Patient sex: F
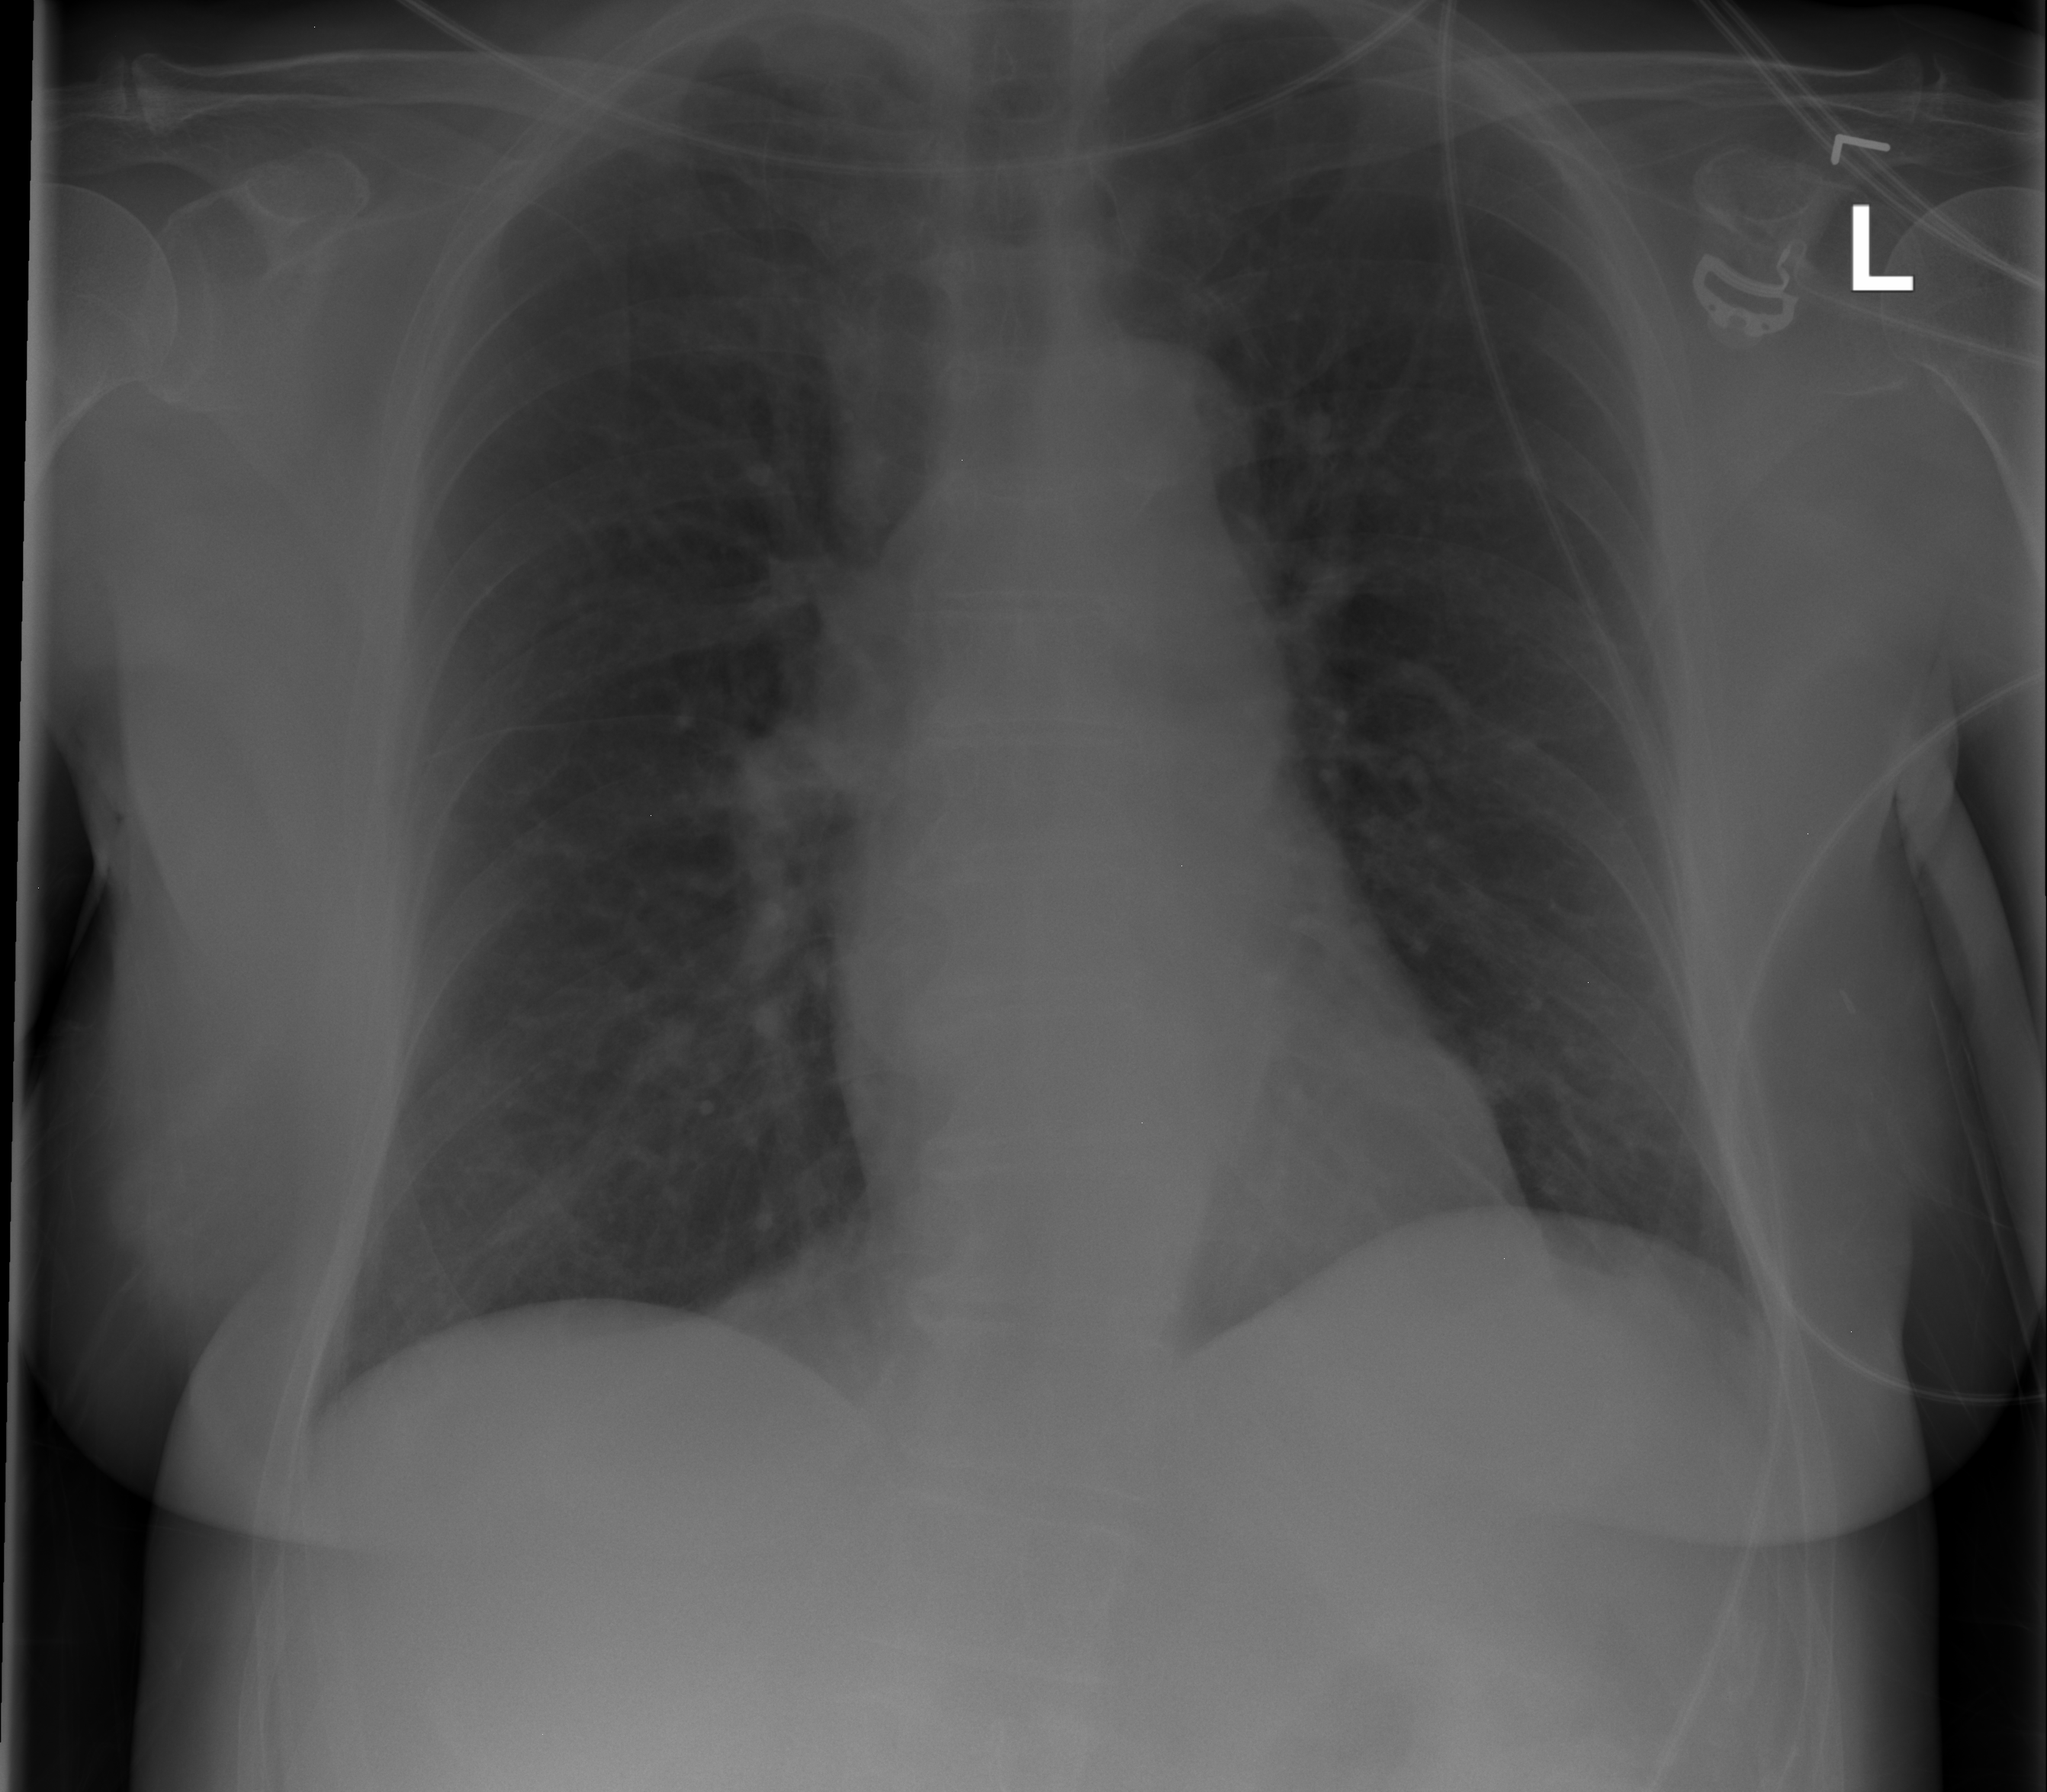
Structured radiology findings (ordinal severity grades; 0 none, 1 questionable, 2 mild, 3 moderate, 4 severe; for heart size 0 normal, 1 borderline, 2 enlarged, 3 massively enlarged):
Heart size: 0
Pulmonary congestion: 0
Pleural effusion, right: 0
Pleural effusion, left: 0
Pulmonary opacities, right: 0
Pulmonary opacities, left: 0
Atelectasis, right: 1
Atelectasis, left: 1